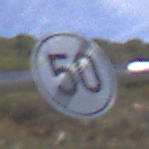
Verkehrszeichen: EndeGeschwindigkeit50
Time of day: MorningAfternoon
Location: Outdoor (RoadRail)
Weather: PartlyCloudy
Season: NotSpecified
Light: Natural